Interaction volume radius: 10 \u00c5
Interaction volume height: 20 \u00c5
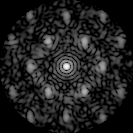
Disorder parameter: 0.5737